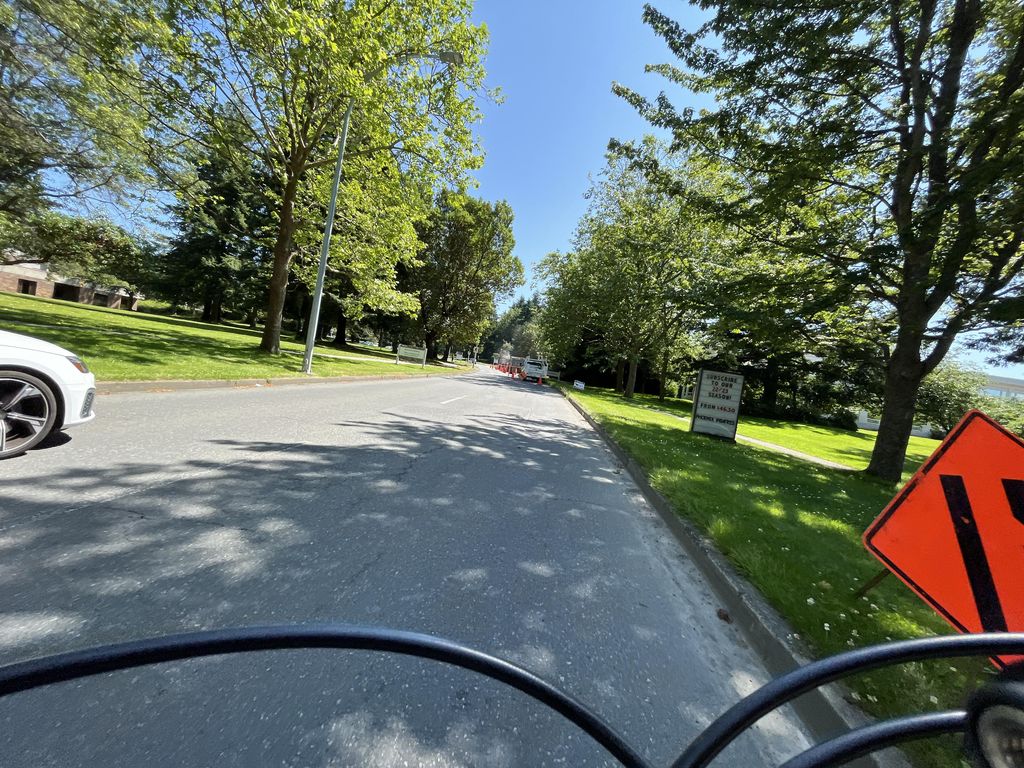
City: victoria